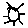
Label: sun